Question: I have the following HTML:
'''
<p style="font-family:Verdana">test<sup>2</sup></p>
<p style="font-family:Verdana;vertical-align:top">test<sup>2</sup></p>
'''
The problem is that in the second the '<sup>' is no longer positioned above the text but a few pixels lower. In essence the 'vertical-align:top' raises all text except the superscripted to the top:

This doesn't happen in Firefox, Opera but in Chrome and Safari (all Windows) and not with some fonts (like Times New Roman).
Do you think this is a problem with the font or actually a bug in Webkit?
There is already a bug reported and I attached my test case but I don't know how quickly it'll be solved since that bug has been reported over three years ago...
Do you have an idea for a workaround? If possible with only CSS changes.
I tried the suggested solutions and most of them display the same as using a 'sup' tag.
I created a <URL> to show the different implementations.
The Chrome bug report: <URL>
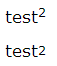
Answer: Avoid using the 'sup' element, since it causes various problems and never really produces a typographically correct superscript.
If you only need superscript 2 in your document, just use the SUPERSCRIPT TWO character either as such, "2", or using the entity reference '2'. This means using a text character designed by a typographer to suit the font design.
If you need superscripts of various kinds and cannot represent all of them as superscript characters, it is better to use 'span' elements and styling that reduces font size and raises the characters - using relative positioning rather than 'vertical-align' (which tends to cause uneven line spacing and may sometimes interfere with vertical alignment set elsewhere). Example:
'''
span.sup {
font-size: 80%;
position: relative;
bottom: 1ex;
}
'''